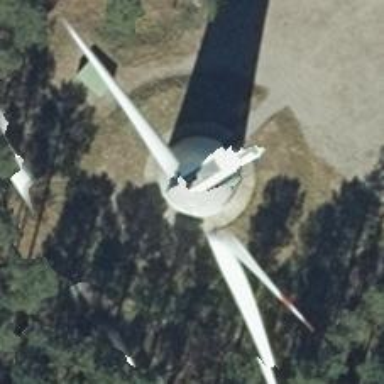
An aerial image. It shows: Wind turbine generator that utilizes wind as its source for generating electricity. It is of the horizontal axis type.